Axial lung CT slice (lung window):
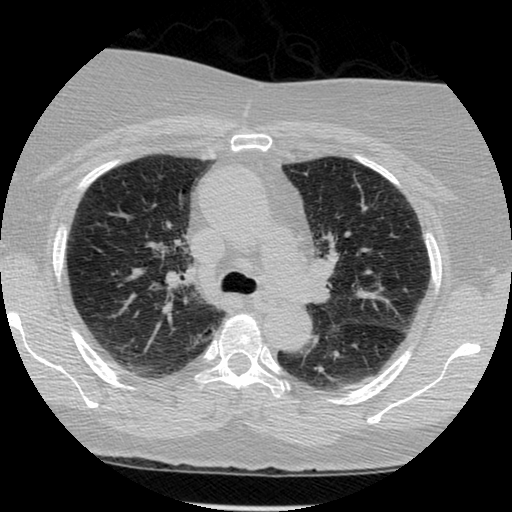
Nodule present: no